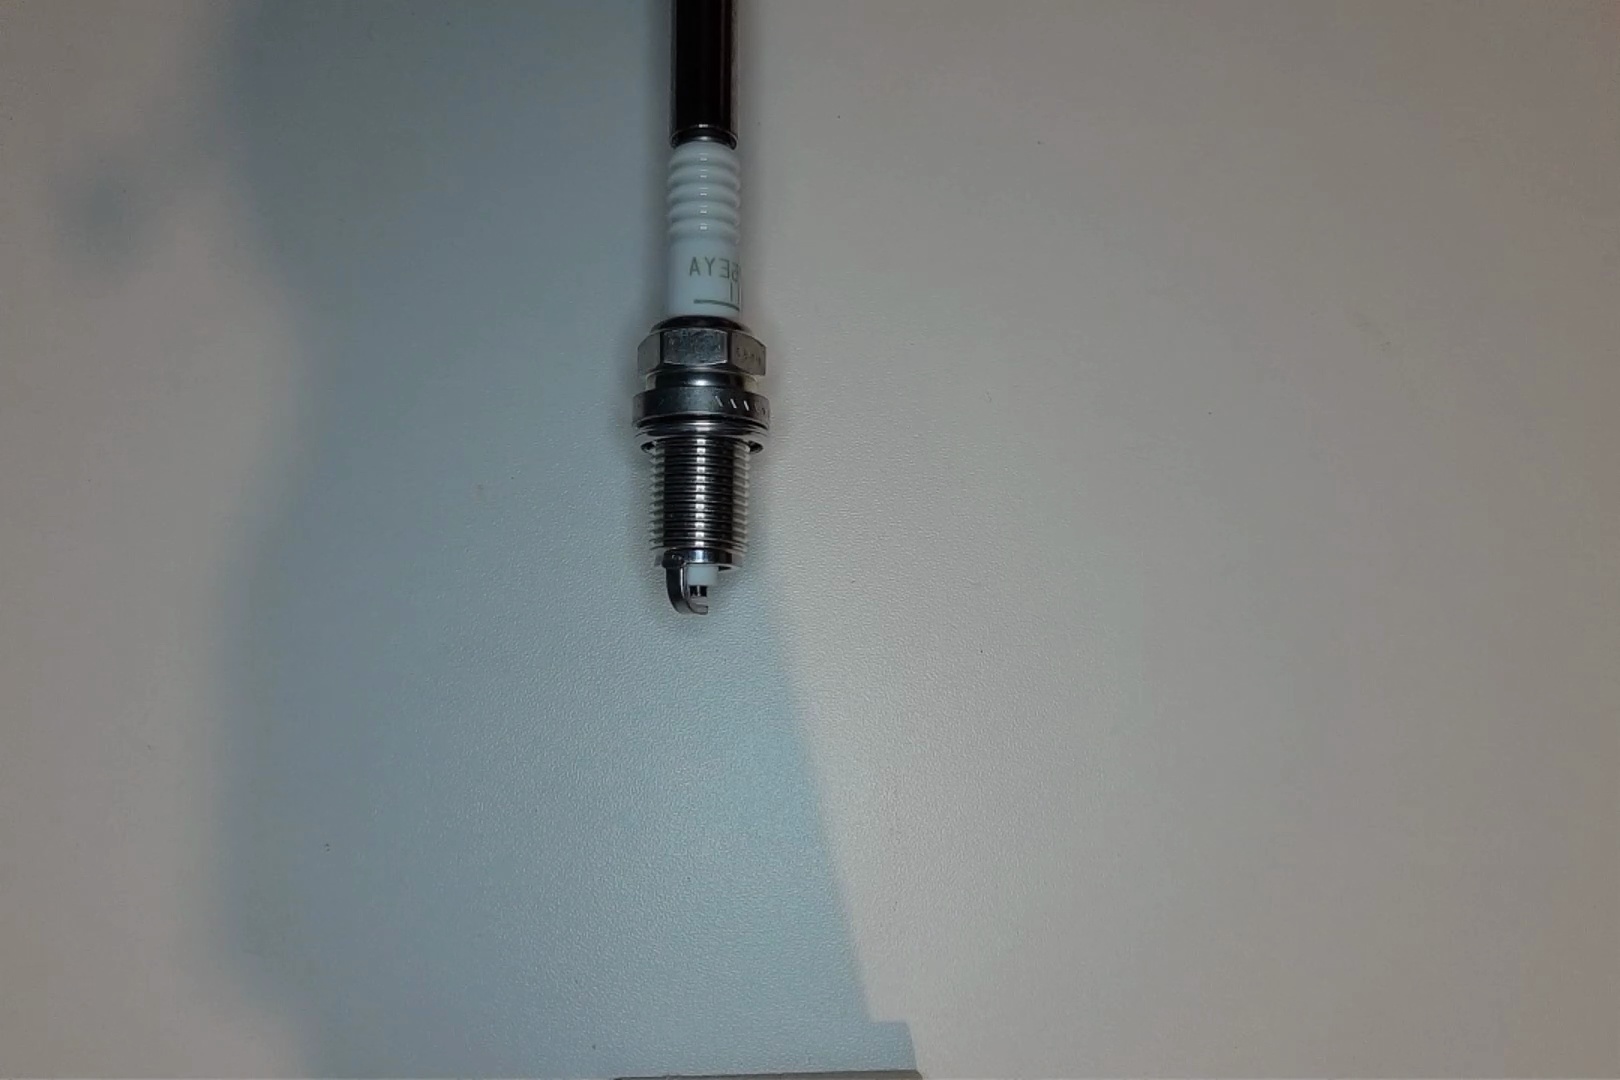
Label: normal